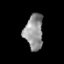
Tissue: prostate
Cell type: Endothelial cells
Senescence score: 0.7133
Nuclear area (px): 639
Mean DAPI intensity: 145.789